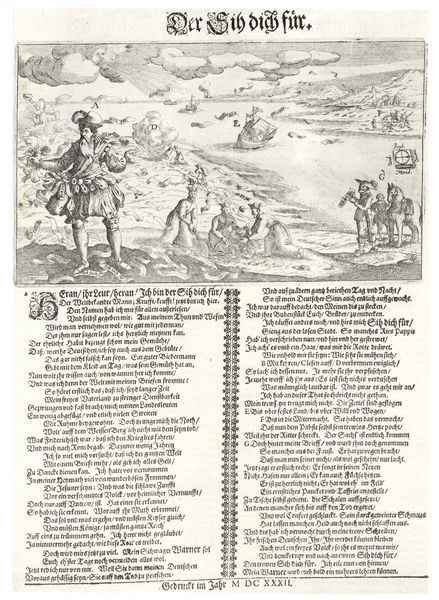
Titel: Der Sih dich für.
Institution: (Seriendruck)
Schlagwörter: blatt, illustration, rüstung, kupferstich